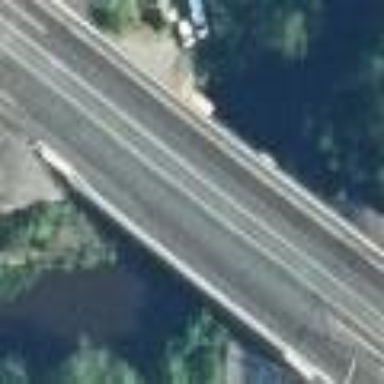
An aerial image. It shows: Man-made bridge.